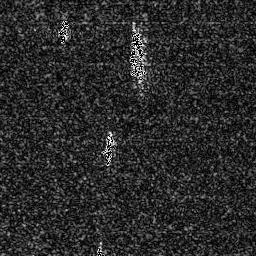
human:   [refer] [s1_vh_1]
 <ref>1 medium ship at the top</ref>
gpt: <box>[[48, 12, 57, 33, 0]]</box>

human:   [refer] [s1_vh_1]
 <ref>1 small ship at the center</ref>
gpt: <box>[[39, 51, 44, 64, 0]]</box>